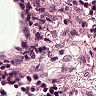
Metastatic tissue present: no